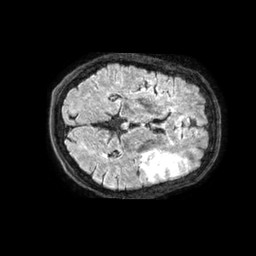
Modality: FLAIR
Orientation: axial
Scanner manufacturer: philips
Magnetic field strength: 3 T
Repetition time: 4.8 s
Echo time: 0.34 s